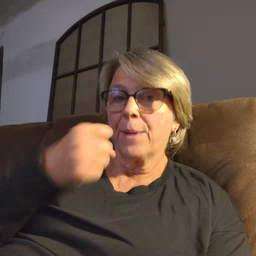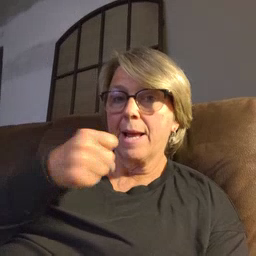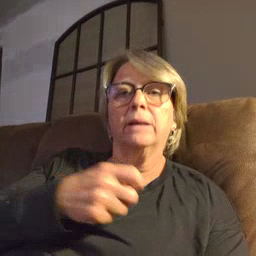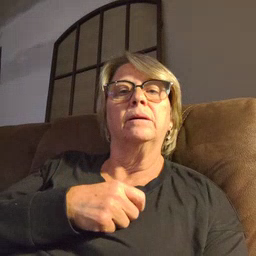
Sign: make